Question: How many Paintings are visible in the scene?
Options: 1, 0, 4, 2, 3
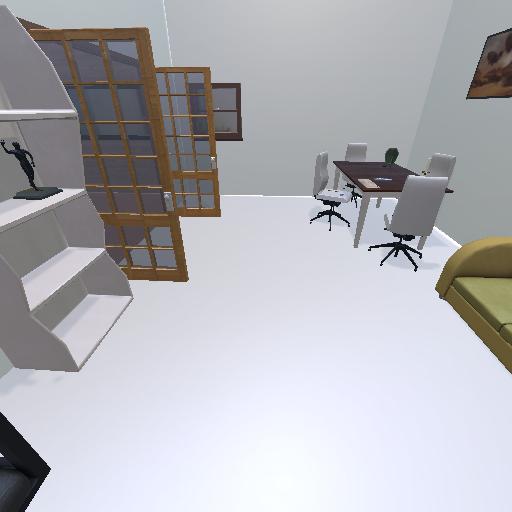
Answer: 1